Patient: sex F, age 67
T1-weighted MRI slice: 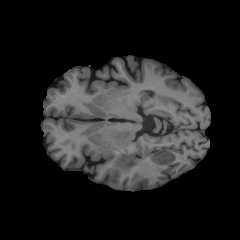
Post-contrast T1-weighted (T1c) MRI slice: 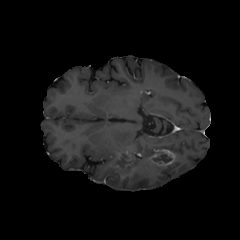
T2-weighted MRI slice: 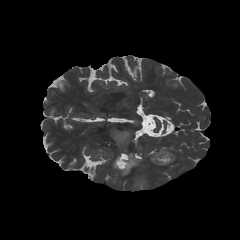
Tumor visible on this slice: yes
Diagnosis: Glioblastoma, IDH-wildtype
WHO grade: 4